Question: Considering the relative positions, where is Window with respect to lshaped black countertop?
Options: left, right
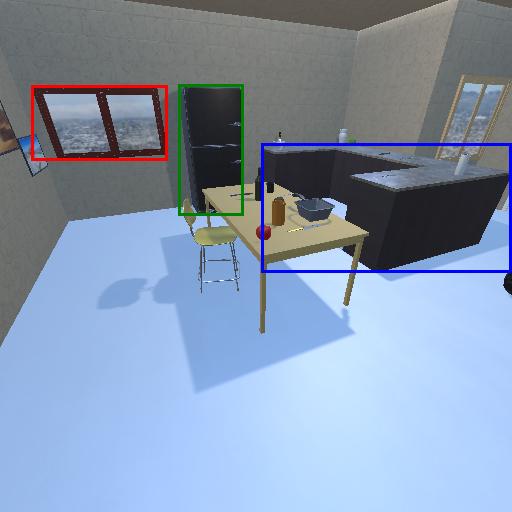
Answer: left